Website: walmart
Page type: newsletter-management
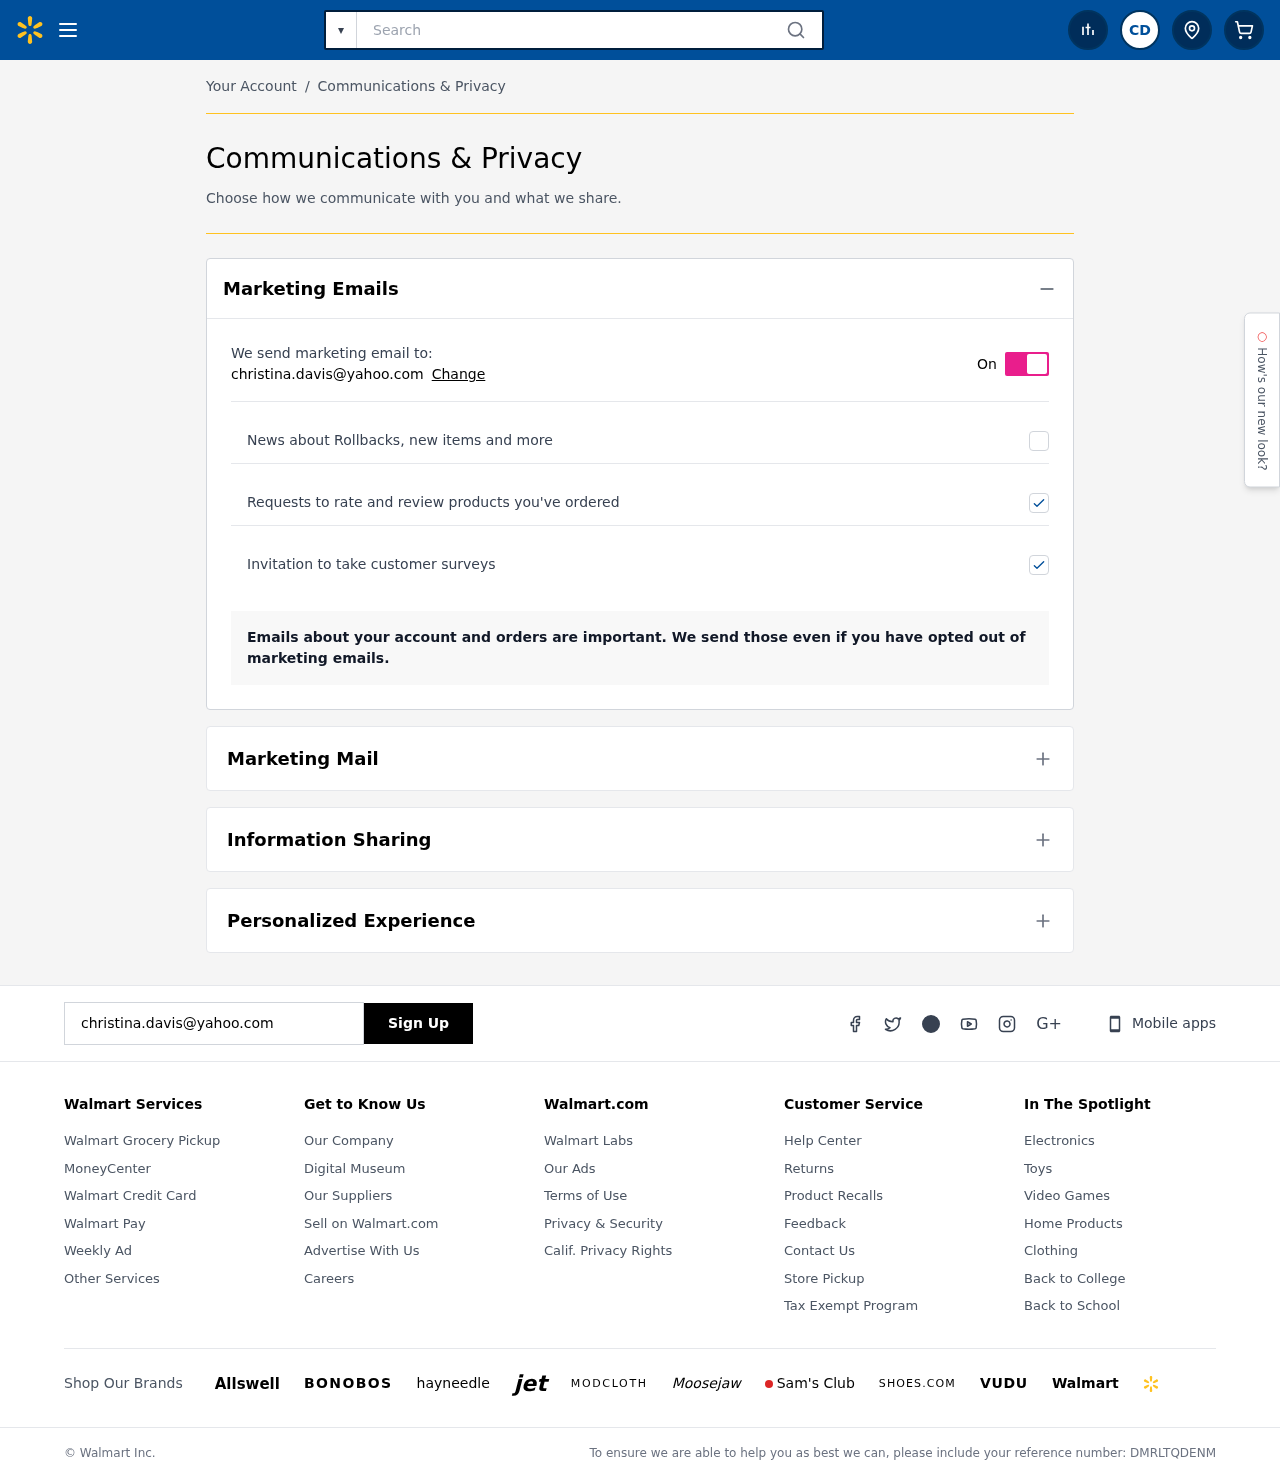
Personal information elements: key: PII_EMAIL
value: christina.davis@yahoo.com
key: PII_INITIALS
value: CD
Search elements: key: HEADER_SEARCH
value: Search